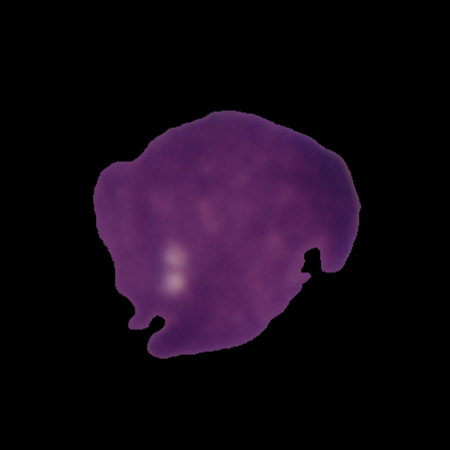
Label: cancer